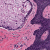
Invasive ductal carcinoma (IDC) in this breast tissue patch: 0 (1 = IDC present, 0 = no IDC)